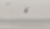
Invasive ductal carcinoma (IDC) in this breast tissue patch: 0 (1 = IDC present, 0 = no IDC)